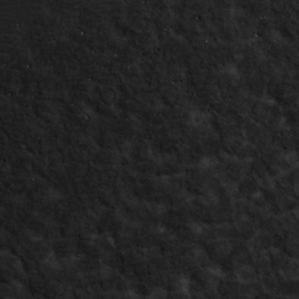
Label: non_frost